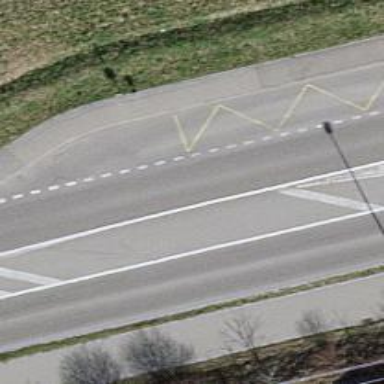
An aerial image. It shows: Bus stop with stop position for public transport.